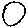
Label: circle